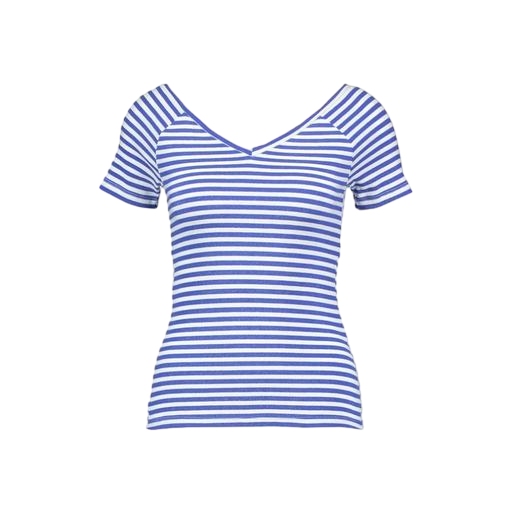
blue striped cap-sleeve tee, blue v-neck t-shirt only macy, blue nly t-shirt, white background